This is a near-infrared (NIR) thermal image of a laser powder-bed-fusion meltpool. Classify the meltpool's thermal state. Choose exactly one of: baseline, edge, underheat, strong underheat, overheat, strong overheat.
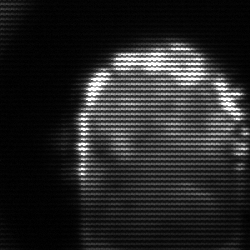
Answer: baseline